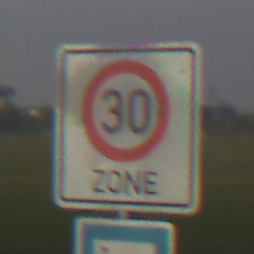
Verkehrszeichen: BeginnZone30
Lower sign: SackgasseRadverkehrFussgaengerDurchlaessig
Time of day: SunriseSunset
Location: Outdoor (Suburban)
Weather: PartlyCloudy
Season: NotSpecified
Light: Natural